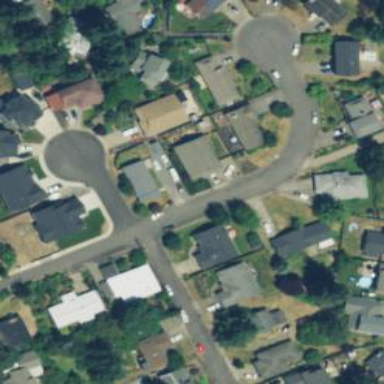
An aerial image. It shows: Residential road with sidewalk on the left.